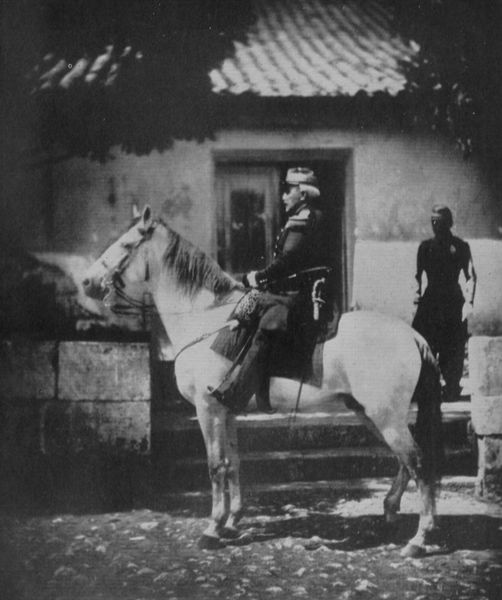
Titel: Marschall Pélissier
Künstler: Roger Fenton
Standort: USA
Institution: Sammlung Gernsheim
Schlagwörter: baum, blätter, dunkel, laub, mann, schatten, weiß, menschen, fenster, frau, glas, grau, hintergrund, hut, kleid, licht, männer, profil, schwarz, strasse, tür, dach, haus, alt, mütze, stehen, stein, steine, bildnis, portrait, porträt, erde, hütte, sonne, boden, sitzend, stehend, mutter, paar, person, knopf, ohren, pferd, reiter, hufe, mähne, sattel, schwanz, schweif, steigbügel, zaumzeug, zügel, taille, terrasse, fassade, zwei, haltung, mauer, ziegel, herbst, hof, winter, amerika, platz, krieg, treppe, treppen, stufen, knöpfe, tor, foto, fotografie, photographie, neger, eingang, veranda, abschied, schwarz-weiss, militär, scharz, schwert, säbel, uniform, soldat, waffe, degen, helm, herrscher, ehefrau, schimmel, photo, eiss, ross, general, knopfreihe, weißw, usa, ankunft, sebel, tur, fotographie, hengst, abbildung, kolonie, standbild, pistole, laufend, hausdach, wellblech, stiegen, rinnen, erster weltkrieg, wilhelm ii, besatzer, ter, oto, beritten, kolonialzeit, dachrinnen, napoleon iii, ersonen, s, 20. jahrhundert, 1900, 1800, schwarz+, 2000, rüt, schwazr weiß, hpferd